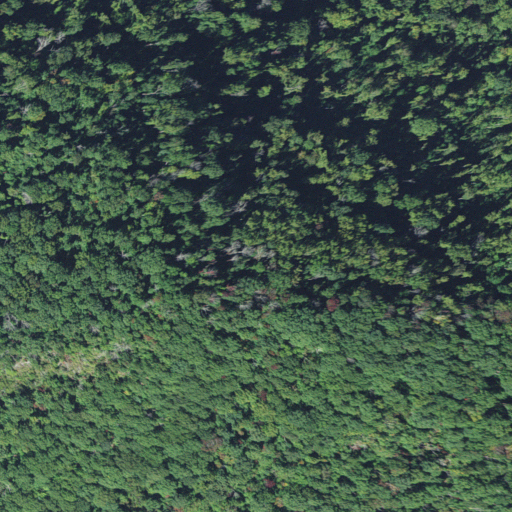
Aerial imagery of mountain in North Carolina named Vance Knob containing only deciduous forest